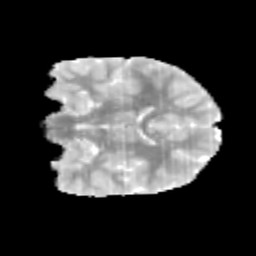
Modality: MD
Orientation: coronal
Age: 10
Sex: male
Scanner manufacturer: siemens
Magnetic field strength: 3 T
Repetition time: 3.8 s
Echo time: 0.07 s